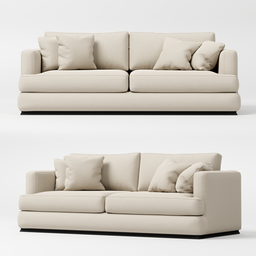
Label: furniture